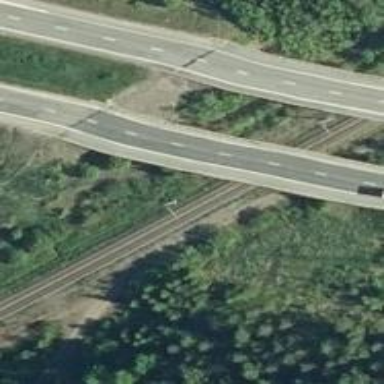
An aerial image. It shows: Railway signal with catenary mast.